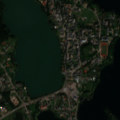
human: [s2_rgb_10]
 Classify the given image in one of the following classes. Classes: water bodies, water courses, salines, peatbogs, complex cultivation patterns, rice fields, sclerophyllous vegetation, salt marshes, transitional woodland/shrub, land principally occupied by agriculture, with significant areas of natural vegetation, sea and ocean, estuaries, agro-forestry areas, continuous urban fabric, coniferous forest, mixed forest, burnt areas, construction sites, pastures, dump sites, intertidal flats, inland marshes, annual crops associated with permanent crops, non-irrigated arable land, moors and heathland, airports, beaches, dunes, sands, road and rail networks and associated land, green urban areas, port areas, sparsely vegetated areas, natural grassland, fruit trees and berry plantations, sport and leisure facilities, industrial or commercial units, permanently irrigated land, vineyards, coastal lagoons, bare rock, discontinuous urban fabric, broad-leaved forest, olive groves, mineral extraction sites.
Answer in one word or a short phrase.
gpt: discontinuous urban fabric, complex cultivation patterns, mixed forest, water bodies